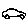
Label: car